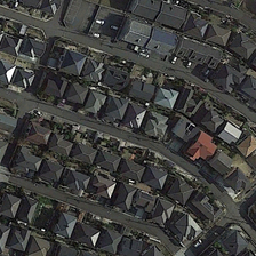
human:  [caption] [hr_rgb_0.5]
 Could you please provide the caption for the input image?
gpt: A crooked road and a straight street divide houses with a compact house in several blocks.

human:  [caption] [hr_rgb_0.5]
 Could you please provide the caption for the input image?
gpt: Curved roads and straight roads divide the residential area into several blocks with compact layout.

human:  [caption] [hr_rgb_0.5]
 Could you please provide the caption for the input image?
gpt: Curved roads and roads are directly divided into many residential areas and compact residential areas.

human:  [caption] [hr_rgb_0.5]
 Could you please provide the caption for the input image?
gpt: curved streets and straight streets divide the residential area with compact houses in different blocks.

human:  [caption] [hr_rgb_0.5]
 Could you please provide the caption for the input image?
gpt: Curved roads and roads are directly divided into many compact residential areas.